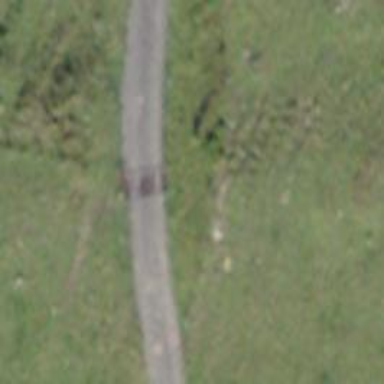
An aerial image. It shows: Cattle grid barrier.